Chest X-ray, AP view. Patient: 6 years old, sex F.
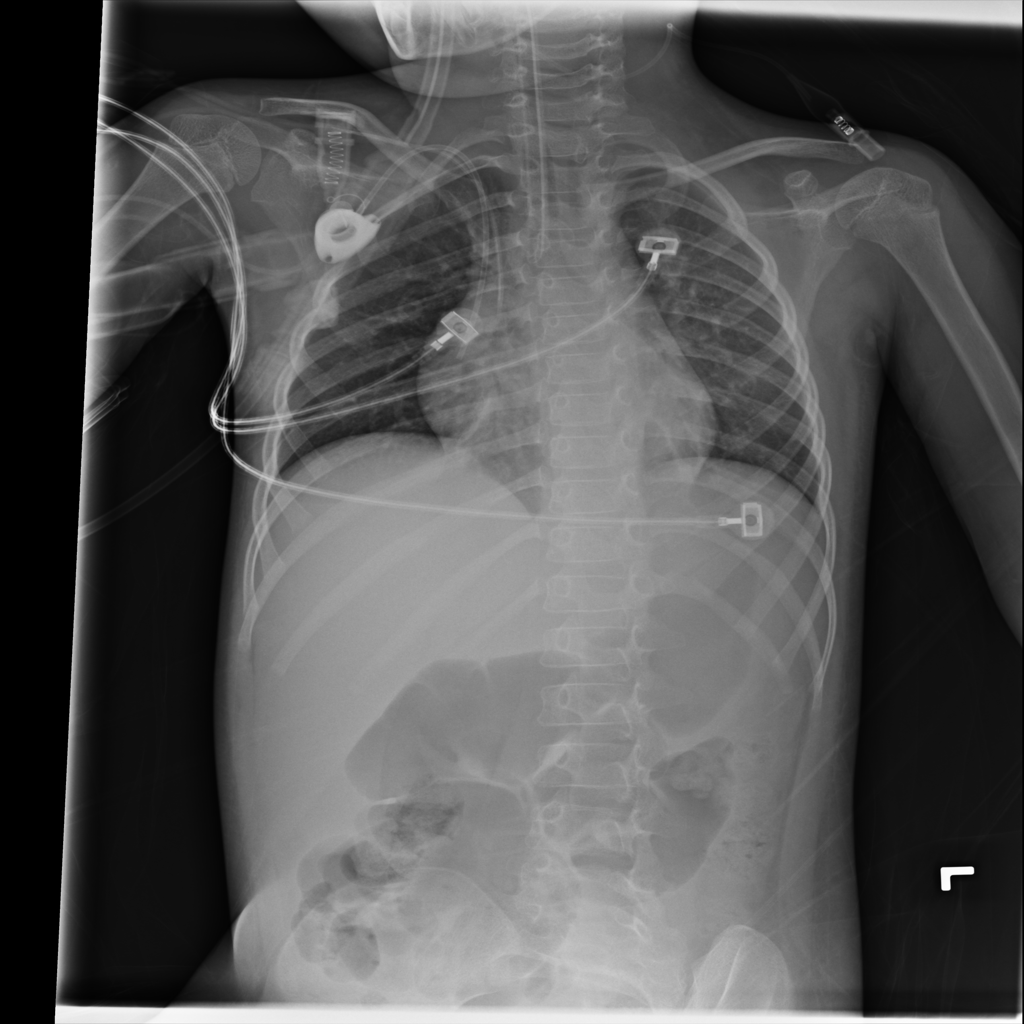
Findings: No Finding